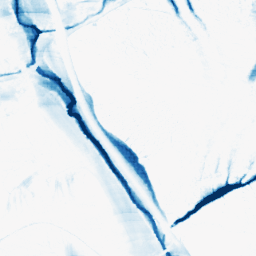
Category: morphological
Decomposition family: morphological_ellipse
Decomposition parameters: operation: closing
width: 10
height: 50
Upsampling method: sinc_blackman
Upsampling parameters: scale: 8
kernel_size: 16
Upsampling scale: 8